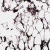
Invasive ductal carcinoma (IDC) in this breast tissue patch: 0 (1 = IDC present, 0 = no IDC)